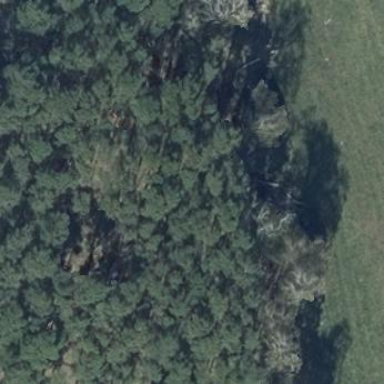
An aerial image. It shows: Forest with evergreen needle-leaved trees.